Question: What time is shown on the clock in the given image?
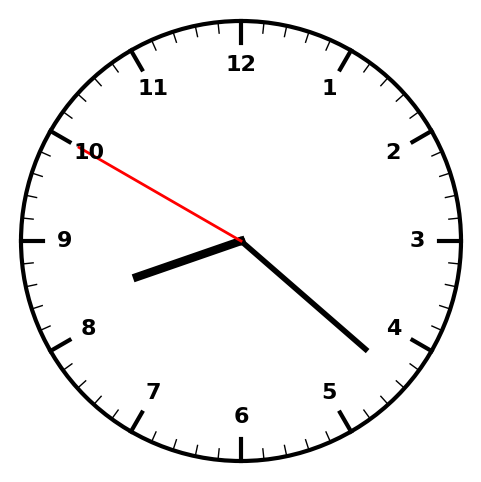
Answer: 08:21:50